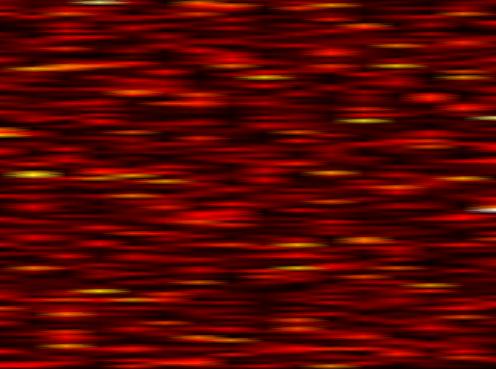
Label: OFDM